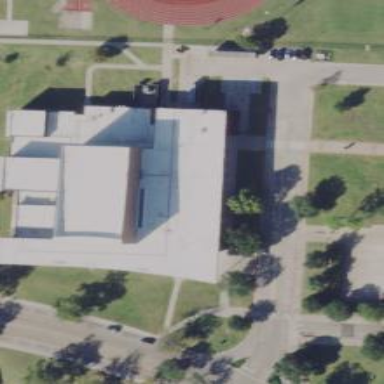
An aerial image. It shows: University building.